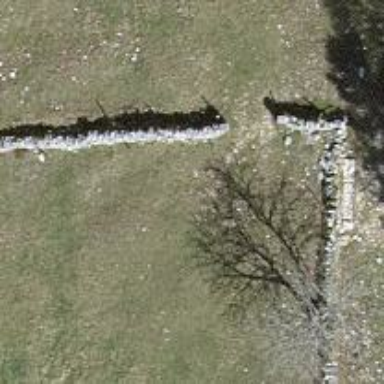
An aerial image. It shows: Wall barrier.